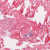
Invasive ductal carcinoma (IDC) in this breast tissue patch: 0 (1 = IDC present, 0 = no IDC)